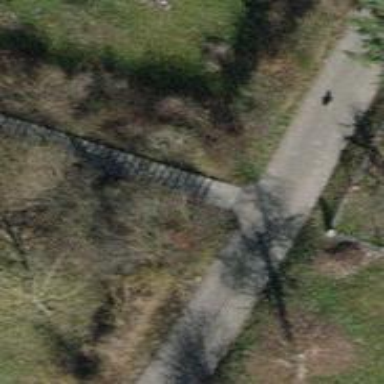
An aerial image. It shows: Road with steps.